Question: How can I draw half circle in OpenCV like below?

If not, how can I do this especially in Python?
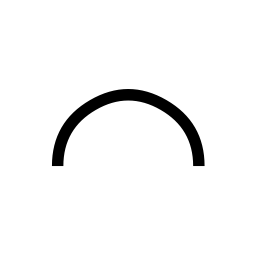
Answer: Here's two ways how to do a half circle with cv2 using Python. Both examples are complete and runnable example scripts
Creating half circle like you mentioned but with rounded corners
'''
import cv2
import numpy as np
# Colors (B, G, R)
WHITE = (255, 255, 255)
BLACK = (0, 0, 0)
def create_blank(width, height, color=(0, 0, 0)):
"""Create new image(numpy array) filled with certain color in BGR"""
image = np.zeros((height, width, 3), np.uint8)
# Fill image with color
image[:] = color
return image
def draw_half_circle_rounded(image):
height, width = image.shape[0:2]
# Ellipse parameters
radius = 100
center = (width / 2, height - 25)
axes = (radius, radius)
angle = 0
startAngle = 180
endAngle = 360
thickness = 10
# http://docs.opencv.org/modules/core/doc/drawing_functions.html#ellipse
cv2.ellipse(image, center, axes, angle, startAngle, endAngle, BLACK, thickness)
# Create new blank 300x150 white image
width, height = 300, 150
image = create_blank(width, height, color=WHITE)
draw_half_circle_rounded(image)
cv2.imwrite('half_circle_rounded.jpg', image)
'''
:

Creating half circle without rounded corners
'''
import cv2
import numpy as np
# Colors (B, G, R)
WHITE = (255, 255, 255)
BLACK = (0, 0, 0)
def create_blank(width, height, color=(0, 0, 0)):
"""Create new image(numpy array) filled with certain color in BGR"""
image = np.zeros((height, width, 3), np.uint8)
# Fill image with color
image[:] = color
return image
def draw_half_circle_no_round(image):
height, width = image.shape[0:2]
# Ellipse parameters
radius = 100
center = (width / 2, height - 25)
axes = (radius, radius)
angle = 0
startAngle = 180
endAngle = 360
# When thickness == -1 -> Fill shape
thickness = -1
# Draw black half circle
cv2.ellipse(image, center, axes, angle, startAngle, endAngle, BLACK, thickness)
axes = (radius - 10, radius - 10)
# Draw a bit smaller white half circle
cv2.ellipse(image, center, axes, angle, startAngle, endAngle, WHITE, thickness)
# Create new blank 300x150 white image
width, height = 300, 150
image = create_blank(width, height, color=WHITE)
draw_half_circle_no_round(image)
cv2.imwrite('half_circle_no_round.jpg', image)
'''
: